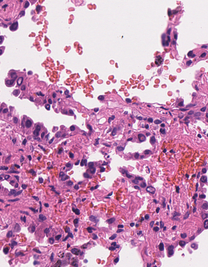
Tumor epithelial tissue: yes
Tumor-associated stroma tissue: yes
Normal tissue: no